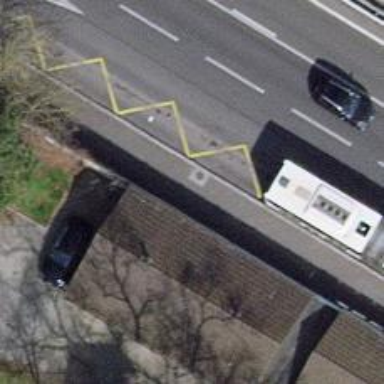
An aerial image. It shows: Bus stop along the road.